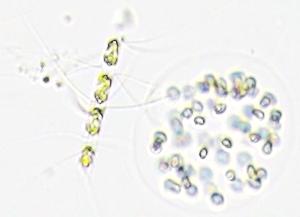
Label: Phaeocystis